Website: bh-photo
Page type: customer-info-address
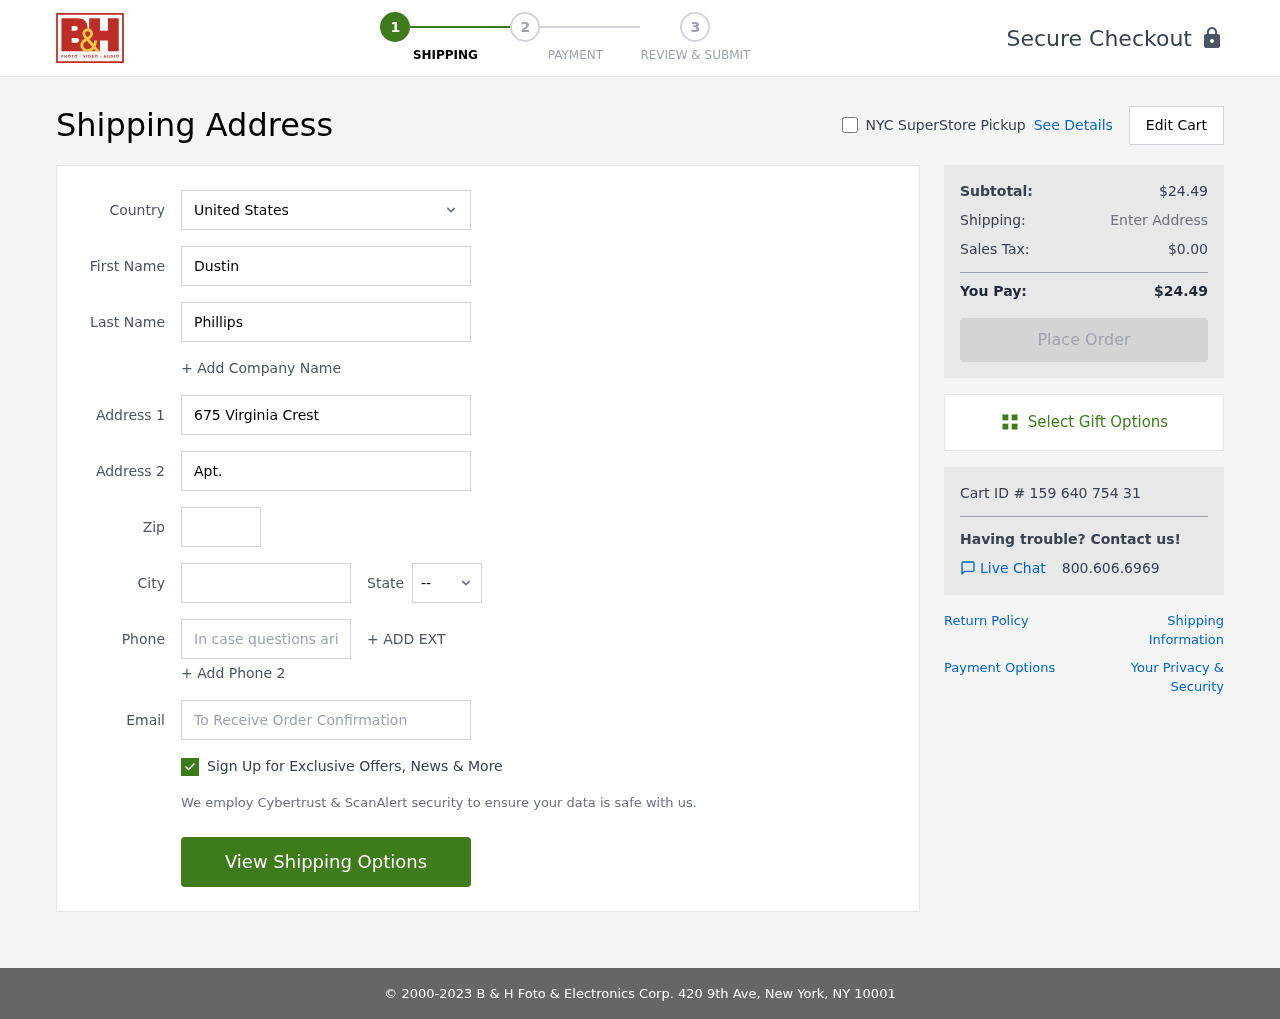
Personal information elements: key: PII_CITY
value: Cindyfort
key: PII_COUNTRY
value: United States
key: PII_EMAIL
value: dustin_phillips@gmail.com
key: PII_FIRSTNAME
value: Dustin
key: PII_LASTNAME
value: Phillips
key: PII_PHONE
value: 2995006101
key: PII_POSTCODE
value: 84431
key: PII_STATE_ABBR
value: KY
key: PII_STREET
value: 675 Virginia Crest
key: PII_STREET2
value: Apt. 627
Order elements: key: ORDER_SUBTOTAL
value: $24.49
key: ORDER_TAX
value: $0.00
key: ORDER_TOTAL
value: $24.49
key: ORDER_ID
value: Cart ID # 159 640 754 31